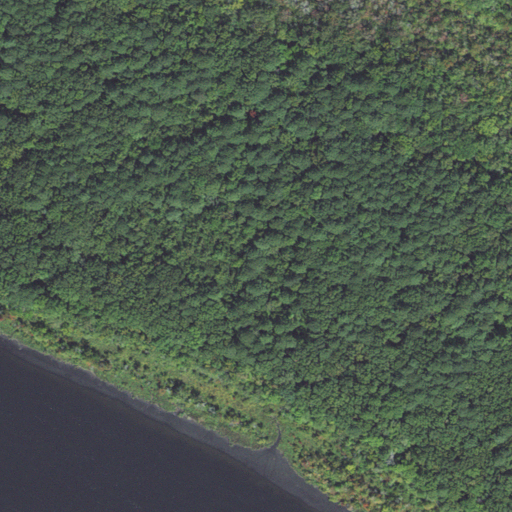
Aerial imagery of island in North Carolina named Baker Island containing woody wetlands, evergreen forest, open water, deciduous forest, and herbaceous wetlands